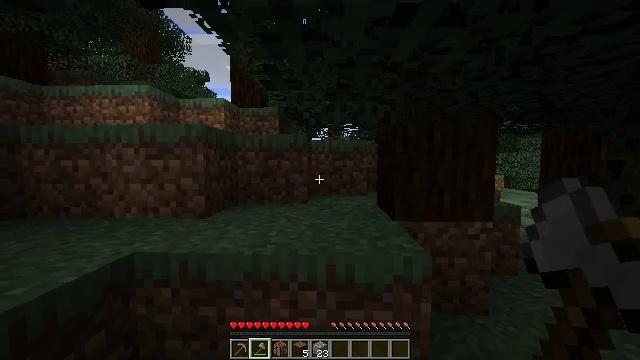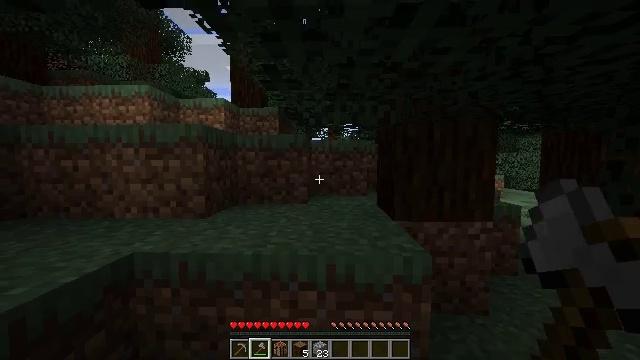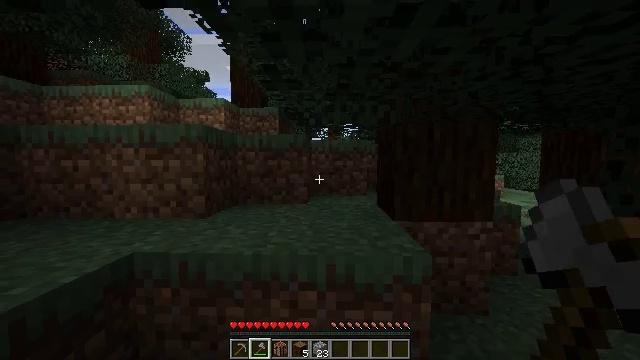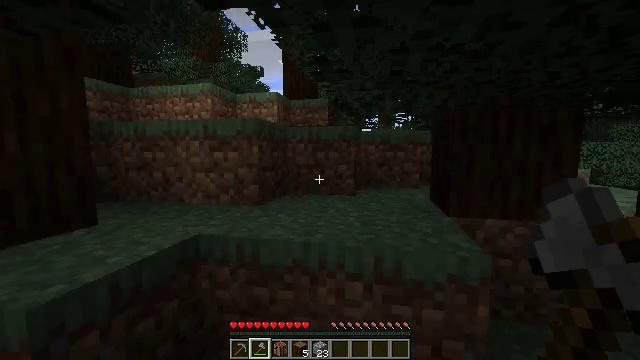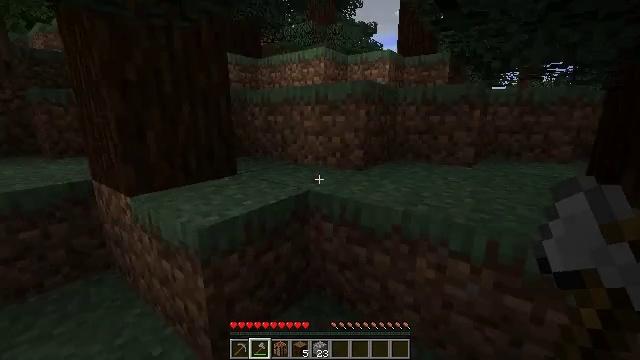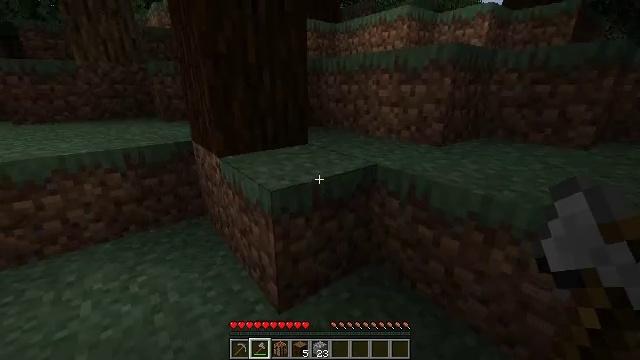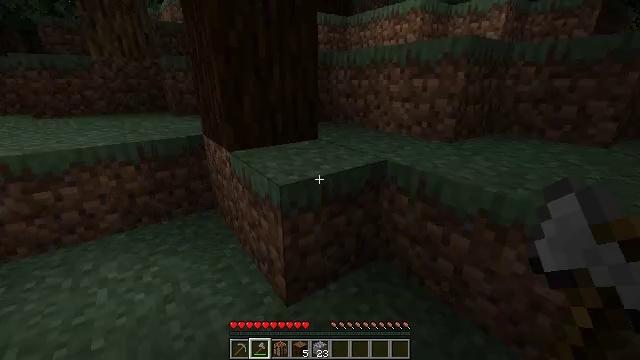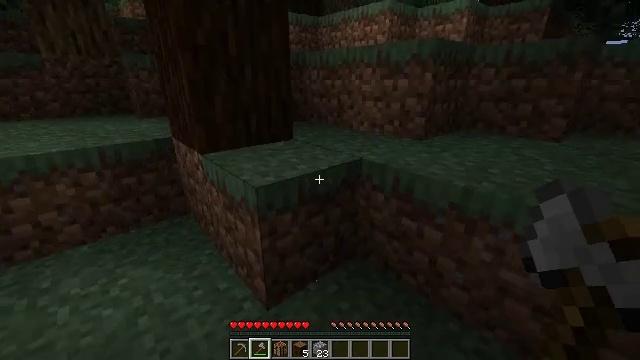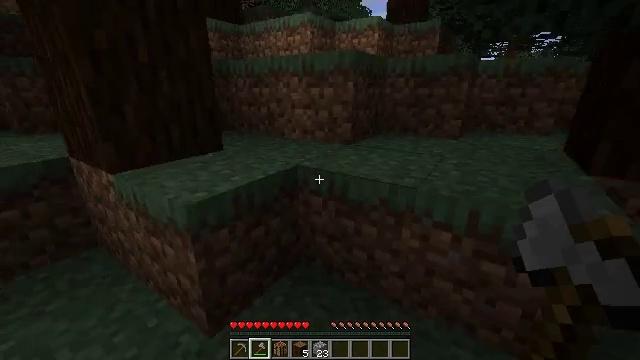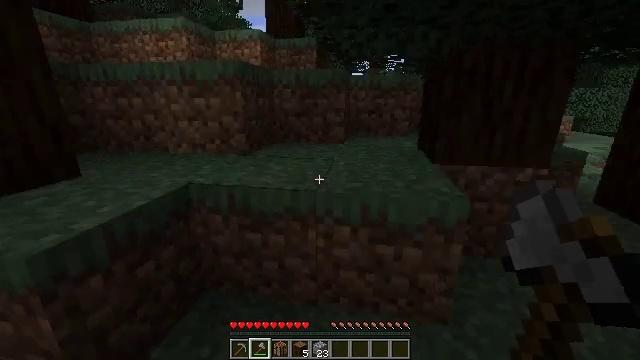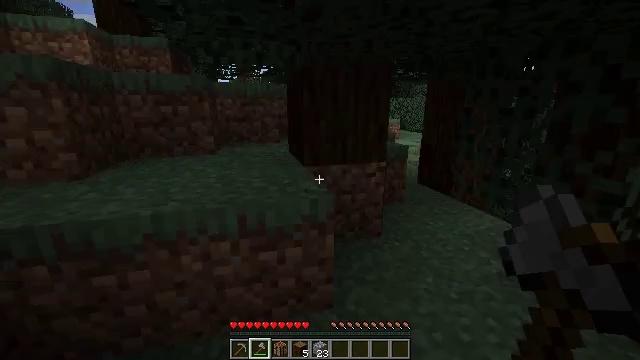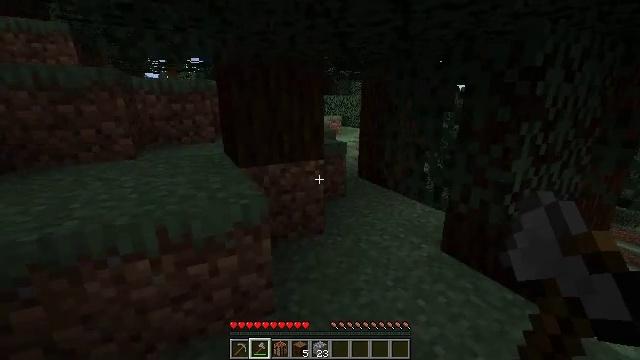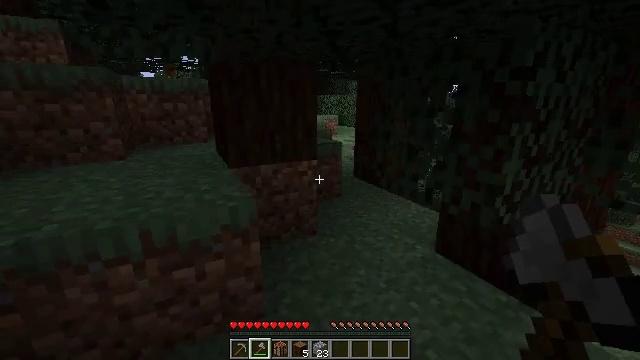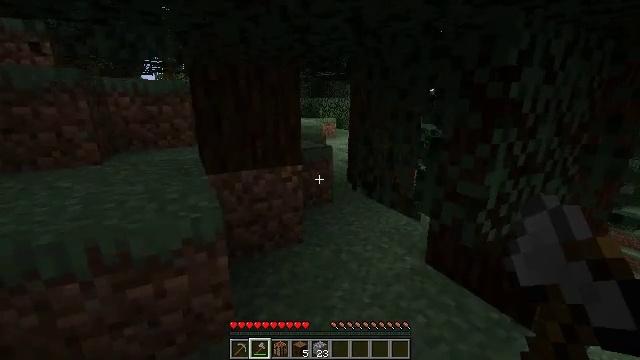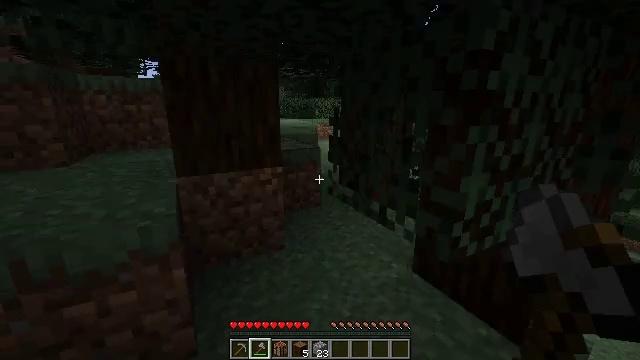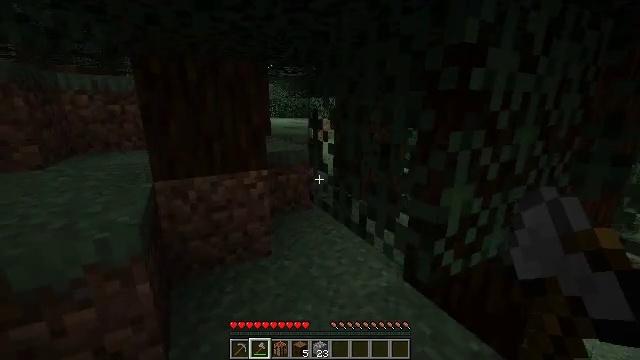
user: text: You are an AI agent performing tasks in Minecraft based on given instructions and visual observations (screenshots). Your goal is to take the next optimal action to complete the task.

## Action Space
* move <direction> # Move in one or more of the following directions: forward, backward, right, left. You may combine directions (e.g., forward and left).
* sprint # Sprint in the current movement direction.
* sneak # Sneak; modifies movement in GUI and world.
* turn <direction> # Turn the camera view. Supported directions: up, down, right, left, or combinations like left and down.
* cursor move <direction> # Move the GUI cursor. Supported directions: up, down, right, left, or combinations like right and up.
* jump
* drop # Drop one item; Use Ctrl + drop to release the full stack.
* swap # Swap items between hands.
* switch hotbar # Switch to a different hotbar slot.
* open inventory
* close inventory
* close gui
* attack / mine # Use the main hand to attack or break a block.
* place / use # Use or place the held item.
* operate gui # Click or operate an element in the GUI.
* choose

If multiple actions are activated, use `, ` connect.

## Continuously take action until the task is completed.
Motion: motion action
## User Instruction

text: Break the spruce log from the tree.
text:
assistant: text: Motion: no_op
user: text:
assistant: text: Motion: no_op
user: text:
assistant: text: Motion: turn left and down
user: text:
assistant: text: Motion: turn left and down
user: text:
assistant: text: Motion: turn left and down
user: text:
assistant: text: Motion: turn left and down
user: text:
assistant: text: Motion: turn right
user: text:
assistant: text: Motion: turn right and up
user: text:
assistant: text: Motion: turn right and up
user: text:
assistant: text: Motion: move right, turn right and up
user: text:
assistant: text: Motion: move forward and move right, turn right
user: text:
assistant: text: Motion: move forward and move right
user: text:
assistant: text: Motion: move forward and move right
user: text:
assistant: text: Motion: move forward and move right
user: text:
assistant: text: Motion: move forward and move right
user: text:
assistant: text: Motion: move forward and move right
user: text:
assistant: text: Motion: move forward and move right
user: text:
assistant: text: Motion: move forward and move right
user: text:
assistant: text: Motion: move forward and move right
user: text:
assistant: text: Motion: move forward, turn left and up
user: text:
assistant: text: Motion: move forward, turn left and up
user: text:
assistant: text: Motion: move forward, turn left and up
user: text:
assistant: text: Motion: move forward, turn left and up
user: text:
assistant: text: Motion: move forward
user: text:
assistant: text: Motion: move forward
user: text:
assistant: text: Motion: move forward, turn right
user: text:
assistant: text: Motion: move forward
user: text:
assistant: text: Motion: move forward and move left
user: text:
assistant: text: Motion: move forward and move left, turn right
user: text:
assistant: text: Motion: move forward and move left, turn right